Question: I've been trying to get the text to align center, but I can't get it to work. Also the text starts to creep to the right inside its box after every menu item. I started to get annoyed and threw a bunch of 'text-align: center;' all over the place, but I just don't know what else to do here.
I have a bar that underlines whatever menu you are hovering over and a different colored bar for the active item.

'''
<div class="menu">
<div id="cssmenu">
<ul>
<li><a href="index.html"><span>Home</span></a></li>
<li><a href="about.html"><span>About</span></a></li>
<li class="active"><a href="news.html"><span>News</span></a></li>
<li><a href="gallery.html"><span>Gallery</span></a></li>
<li class="last"><a href="contact.html"><span>Contact</span></a></li>
</ul>
</div>
</div>
'''
'''
/*-- Menu Logo --*/
.logo {
float: left;
/*background: #DE5491;*/
padding: 23px 20px;
width: 406px;
height: 80px;
vertical-align: central;
}
.menu {
float: right;
width: 53%;
}
/*--menu--*/
#cssmenu li,
#cssmenu span,
#cssmenu a {
/*margin: 0;*/
padding: 0;
position: relative;
text-transform: uppercase;
text-align: center;
}
#cssmenu {
padding-top: 40px;
}
#cssmenu:after,
#cssmenu ul:after {
content: '';
display: block;
clear: both;
}
#cssmenu a {
color: #000;
display: inline-block;
line-height: 49px;
padding: 0 51px;
text-decoration: none;
font-weight: normal;
font-size: 1.5em;
font-family: 'bebas_neueregular';
text-align: center;
}
#cssmenu ul {
/*list-style: none;*/
}
#cssmenu > ul {
/*float: left;*/
text-align: center;
}
#cssmenu > ul > li {
float: left;
/*display:block;*/
text-align: center;
/*width: 24.9999%;*/
width: 19.9999%;
}
#cssmenu > ul > li > a {
color: #000;
}
#cssmenu > ul > li:hover:after {
content: '';
display: block;
padding-top: 46px;
border-bottom: 10px solid #003; /*-- Menu Bar Hover Color --*/
-webkit-transition: .2s all linear;
-moz-transition: .2s all linear;
-o-transition: .2s all linear;
transition: .2s all linear;
}
#cssmenu > ul > li.active:after {
content: '';
display: block;
padding-top: 46px;
border-bottom: 10px solid #252425; /*-- Menu Bar Color --*/
-webkit-transition: .2s all linear;
-moz-transition: .2s all linear;
-o-transition: .2s all linear;
transition: .2s all linear;
}
'''
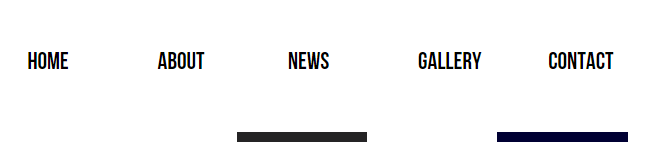
Answer: It's happening because of this rule:
'''
#cssmenu a {
color: #000;
display: inline-block;
line-height: 49px;
text-decoration: none;
font-weight: normal;
font-size:1.5em;
font-family: 'bebas_neueregular';
text-align:center;
}
'''
Need to remove 'padding: 0 51px;' because it causes your anchor to be too wide for it's container.